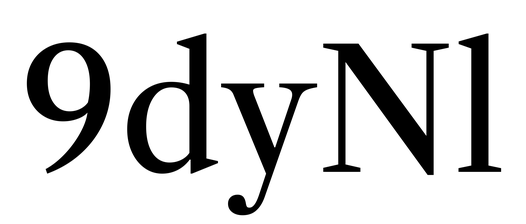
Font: LibreCaslonText_Regular